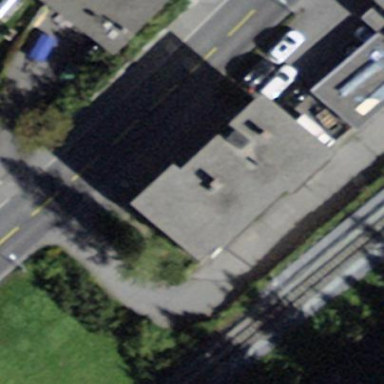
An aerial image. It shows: Flat-roofed building.